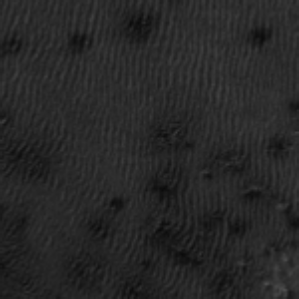
Label: frost